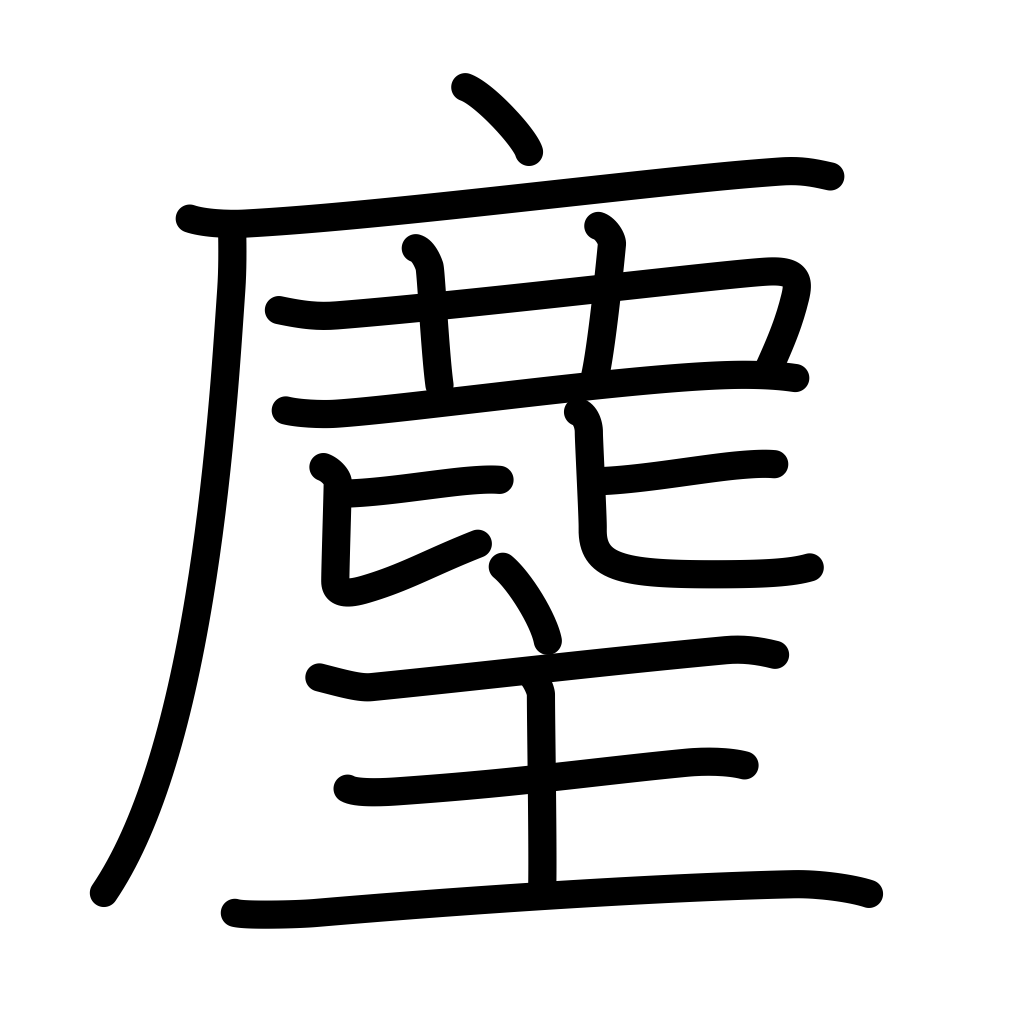
Meaning: moose, priest's horsehair flapper, elk